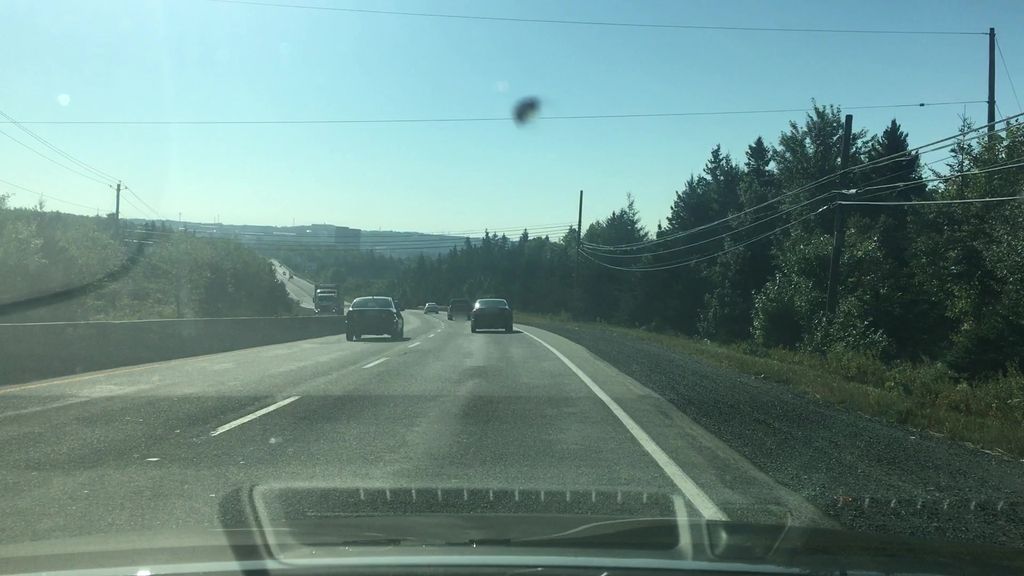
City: halifax